Question: What is the measurement shown in the image?
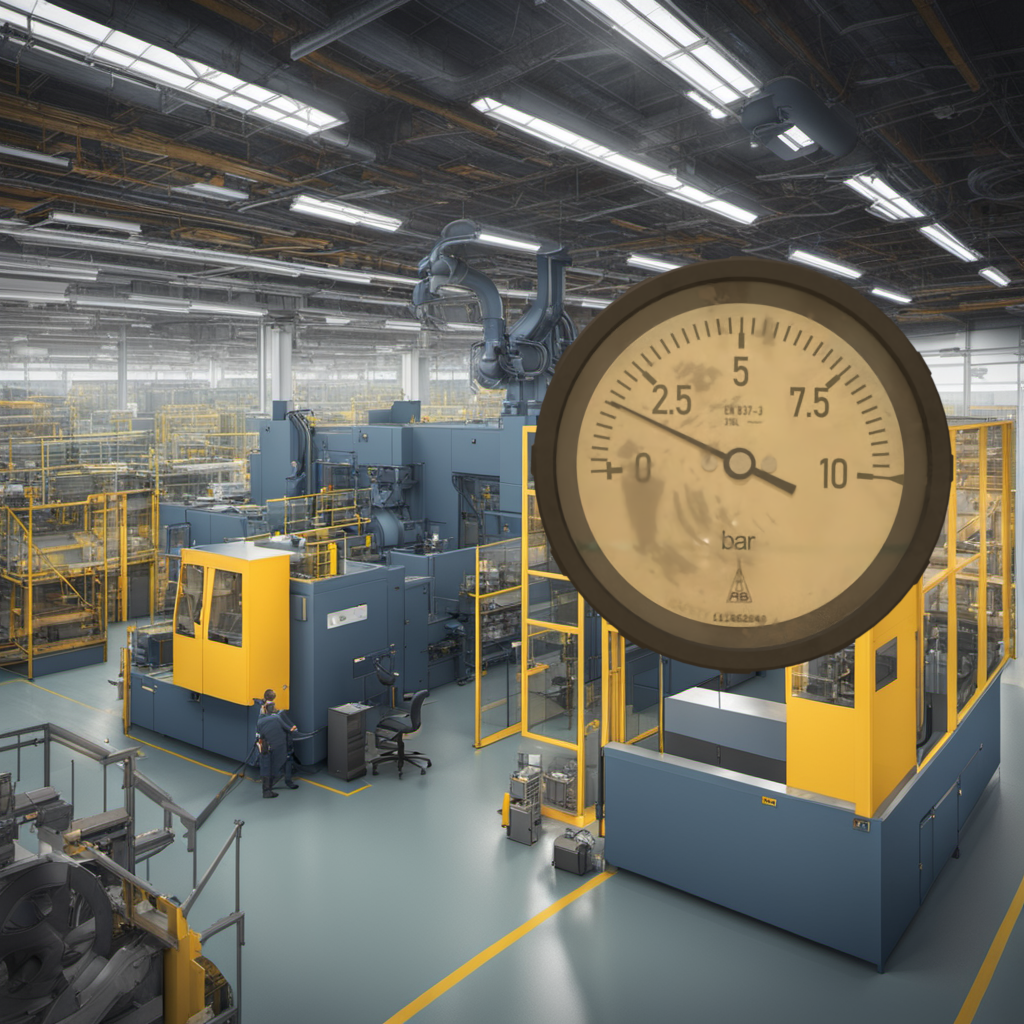
Answer: The result is 1.66
Question: What is the value range of the measurement in the image?
Answer: The range is from 0 to 10
Question: What is the minimum and maximum value range of this measurement?
Answer: The minimum value is 0 and the maximum value is 10